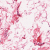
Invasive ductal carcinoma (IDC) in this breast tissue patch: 0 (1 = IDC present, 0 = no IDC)